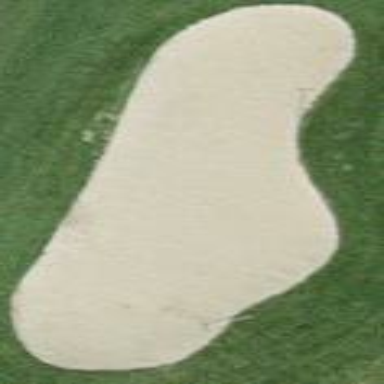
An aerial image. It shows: Sandy area is golf bunker.